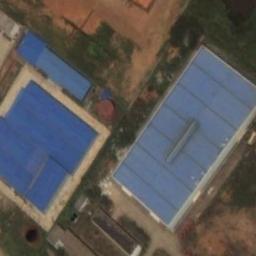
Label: industrial_area